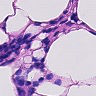
Metastatic tissue present: no